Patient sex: M
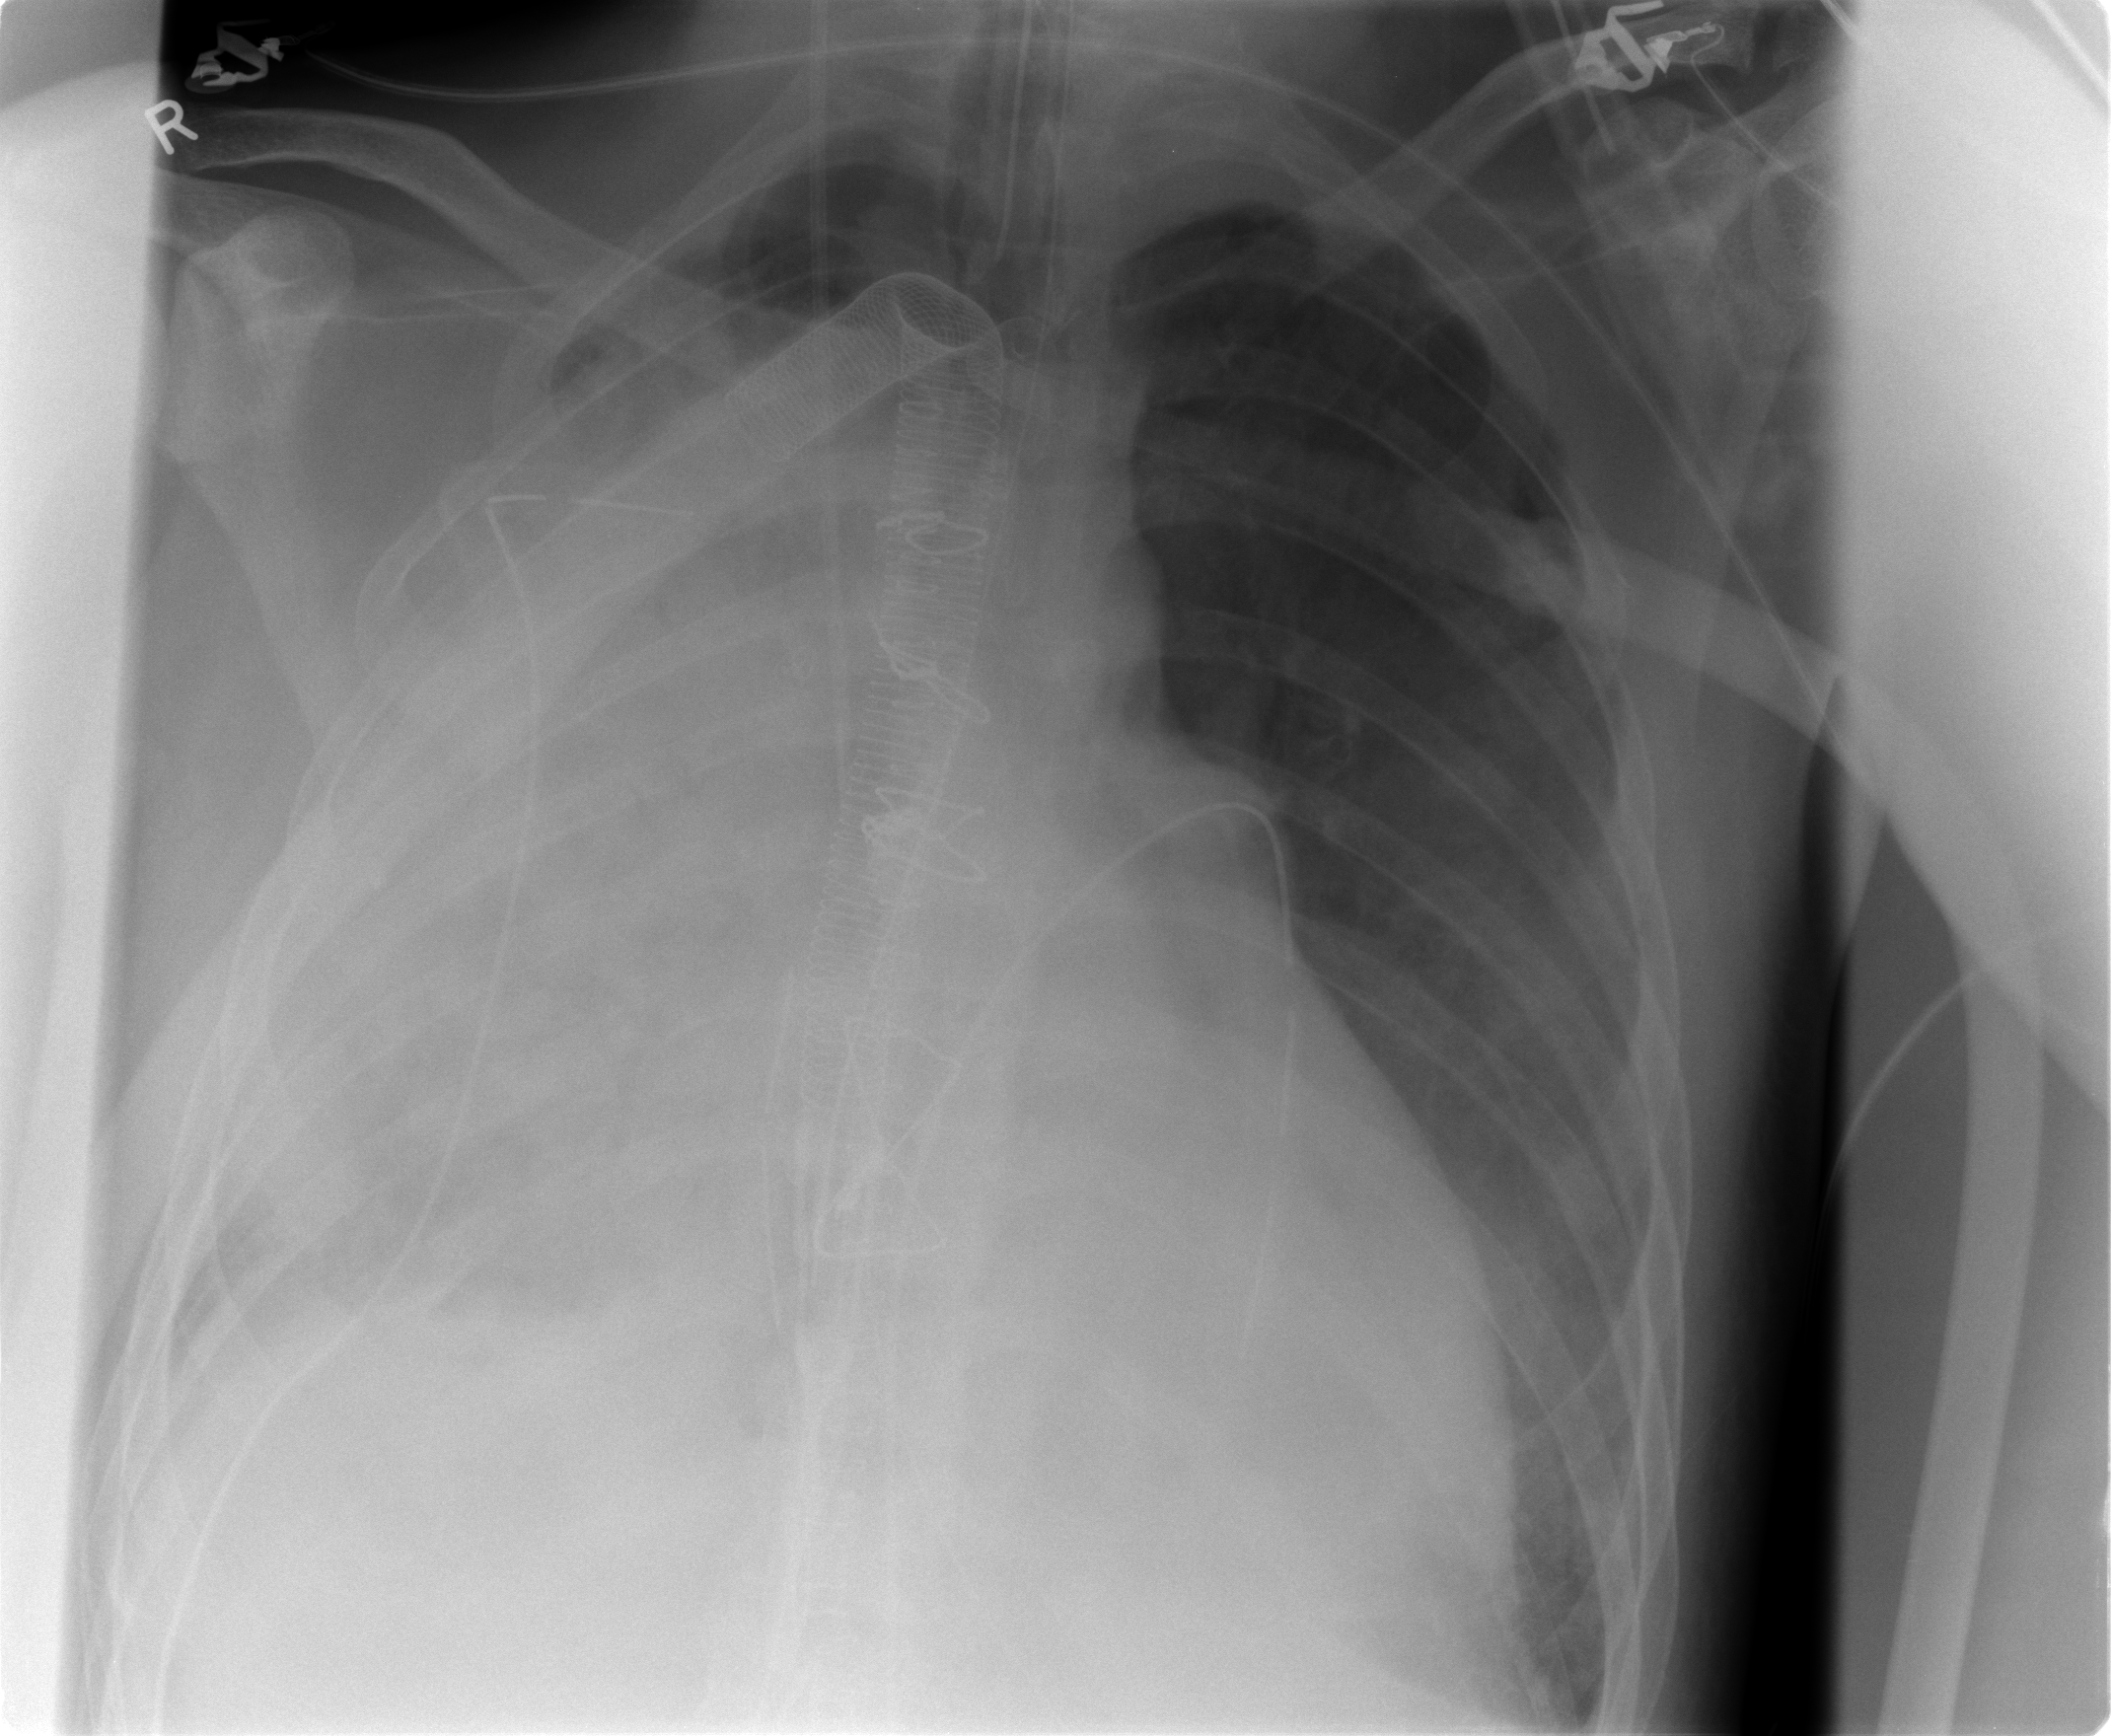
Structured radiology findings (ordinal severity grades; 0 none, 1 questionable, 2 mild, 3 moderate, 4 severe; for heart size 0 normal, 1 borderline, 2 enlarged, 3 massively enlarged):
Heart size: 1
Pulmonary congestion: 0
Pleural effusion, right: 0
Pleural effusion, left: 2
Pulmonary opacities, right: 3
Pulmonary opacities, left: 2
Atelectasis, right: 4
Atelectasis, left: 2